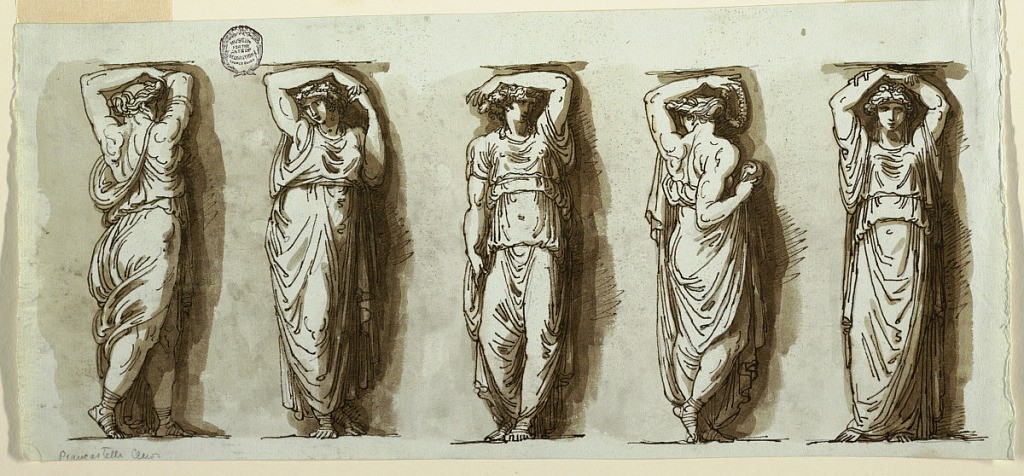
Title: Five Caryatids
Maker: Felice Giani, Italian, 1758–1823
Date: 1800–1825
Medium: Pen and brown ink, brush and brown wash over traces of graphite on blue laid paper
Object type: Drawing
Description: Figures, one beside other. First and fourth figures, seen with upper part of bodies from back, legs in profile; Second and fifth figures raise both arms, while third and fourth raise only their left arm.